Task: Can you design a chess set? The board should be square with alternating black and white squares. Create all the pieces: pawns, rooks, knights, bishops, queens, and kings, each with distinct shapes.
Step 149:
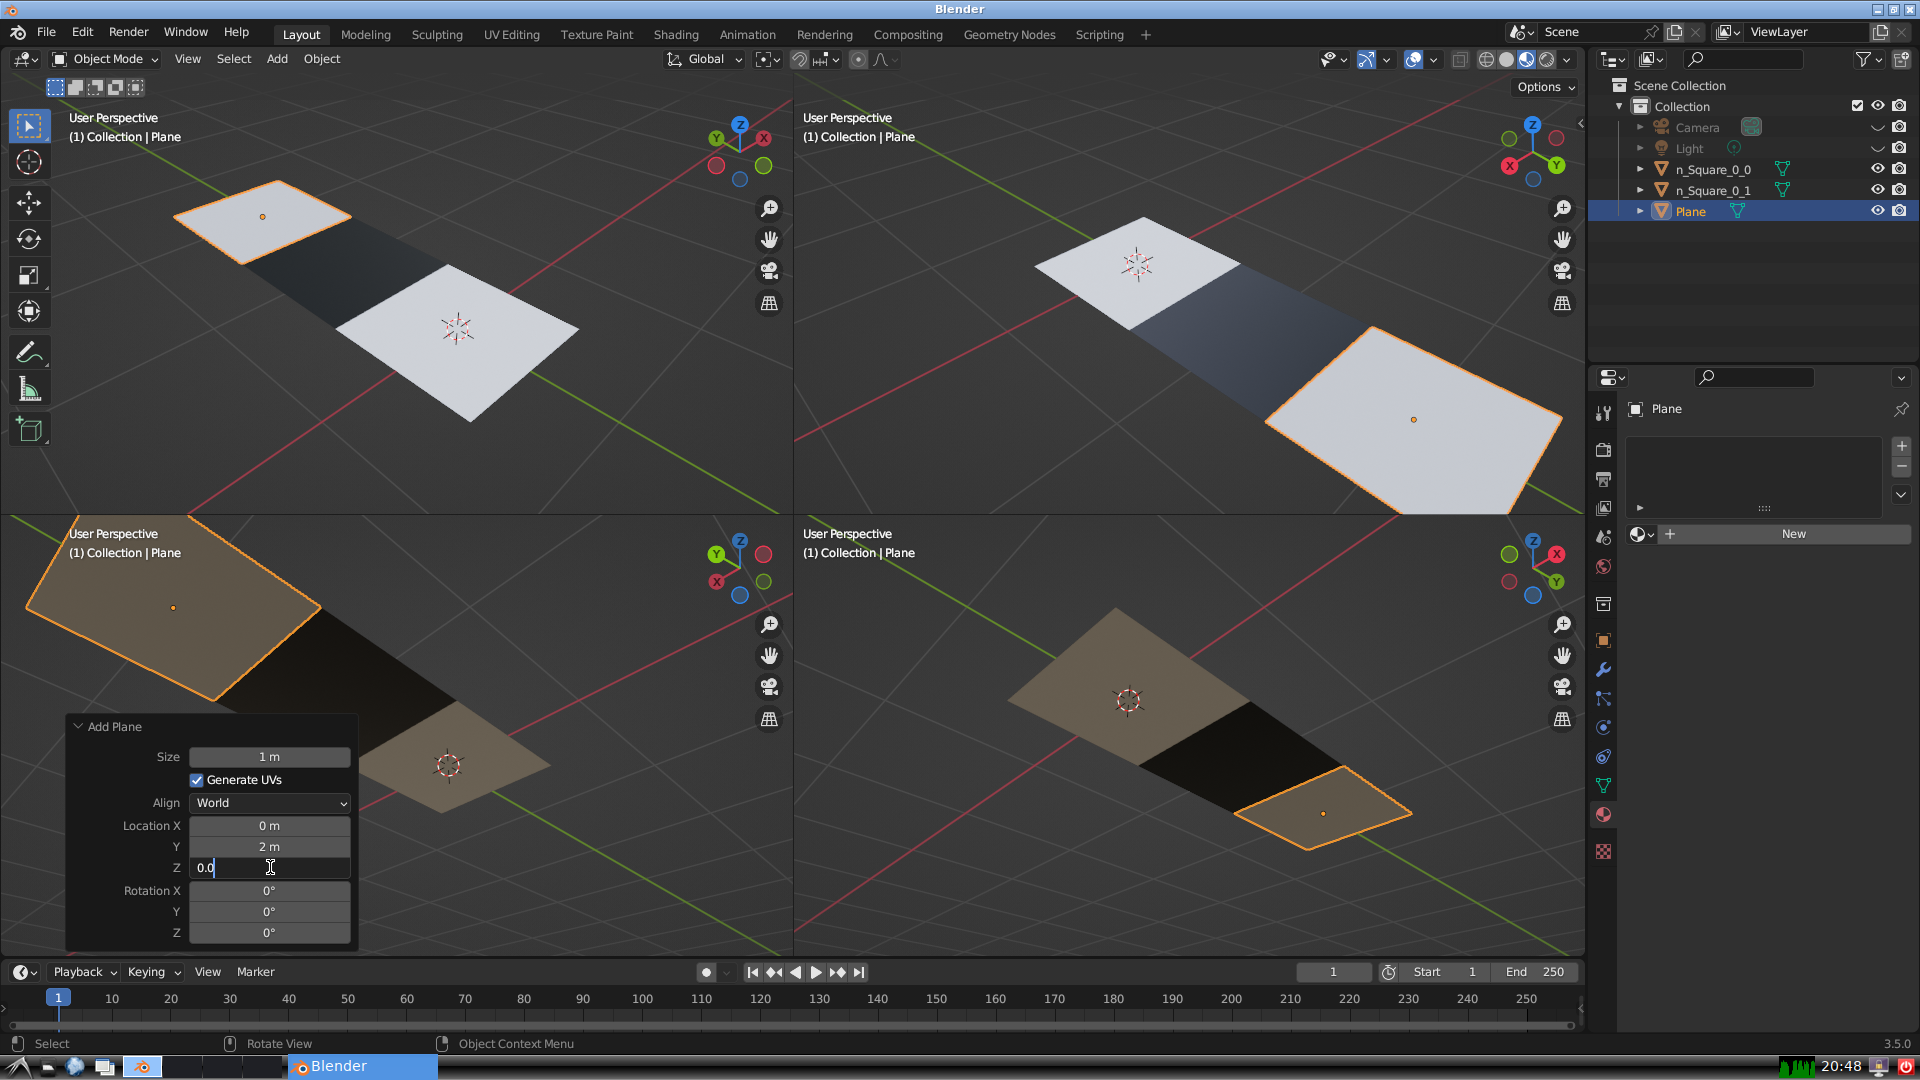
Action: {"key_press": ['Return']}